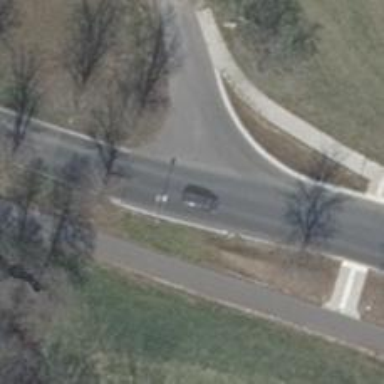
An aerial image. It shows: Secondary road with asphalt surface.